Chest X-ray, AP view. Patient: 26 years old, sex F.
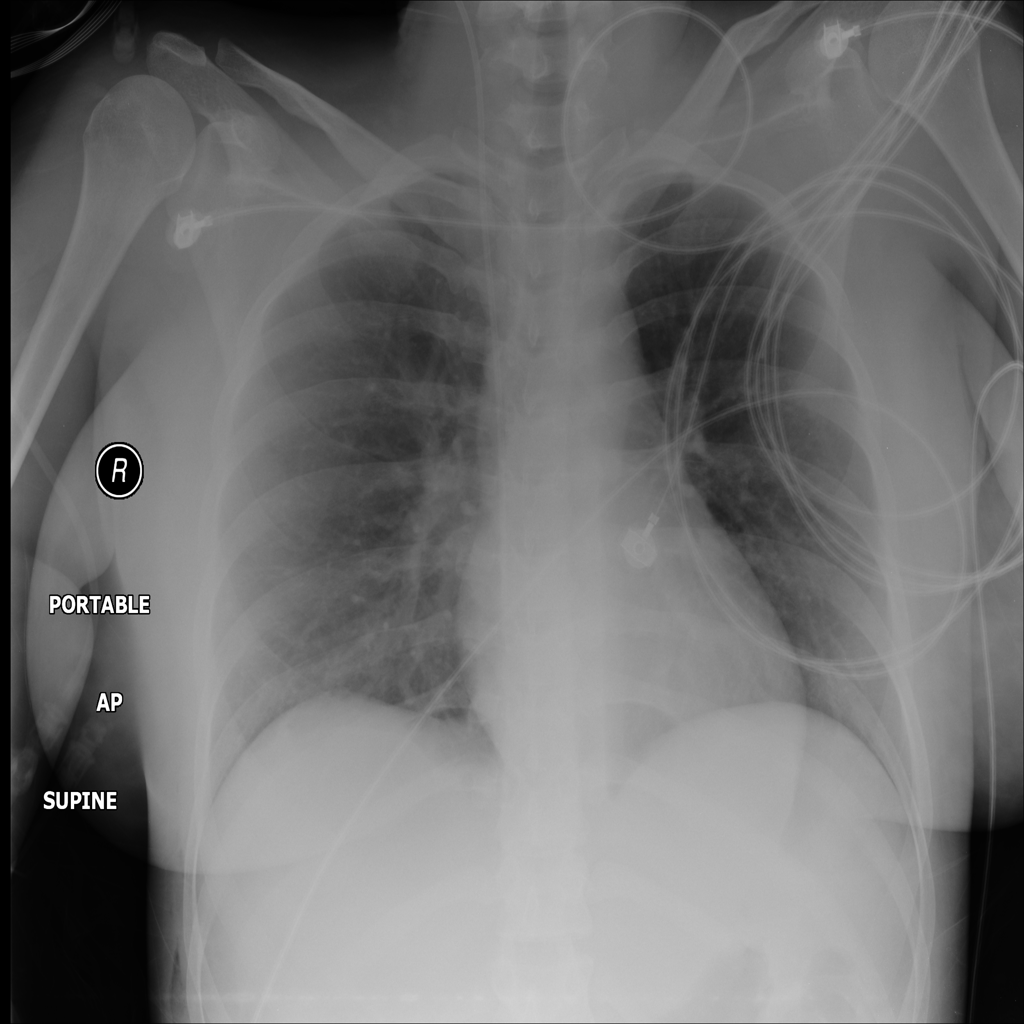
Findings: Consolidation